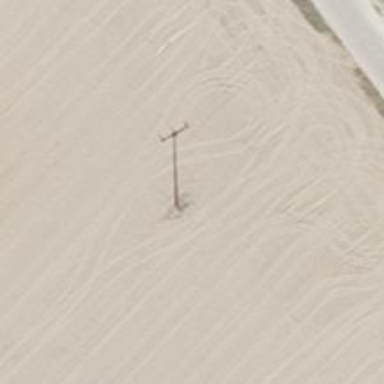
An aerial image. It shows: Minor power line with three cables.